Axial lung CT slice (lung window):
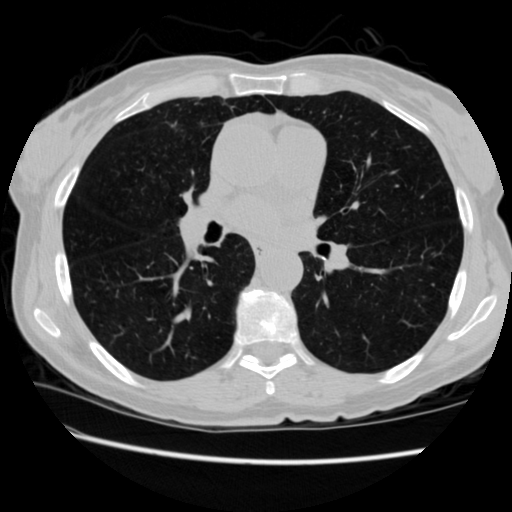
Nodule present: no